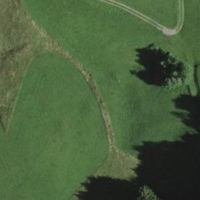
EUNIS habitat code: 24
Species observed at this site:
Pinguicula vulgaris
Cephalanthera rubra